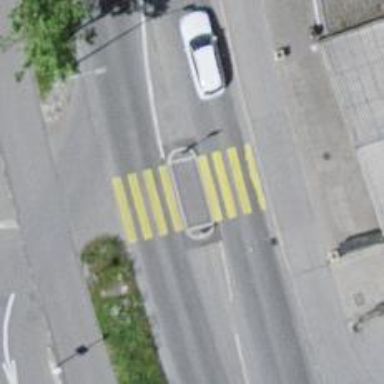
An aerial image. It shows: Uncontrolled crossing with pedestrian island.